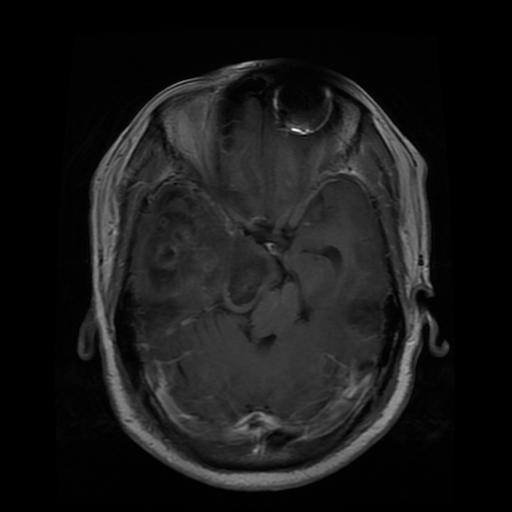
Label: glioma